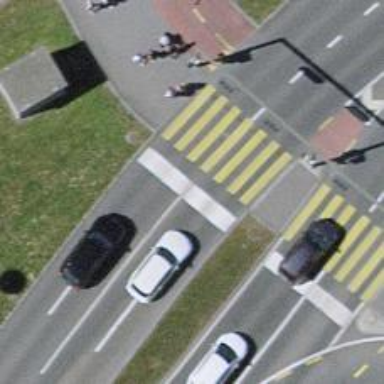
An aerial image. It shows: Road with traffic signals at the crossing.